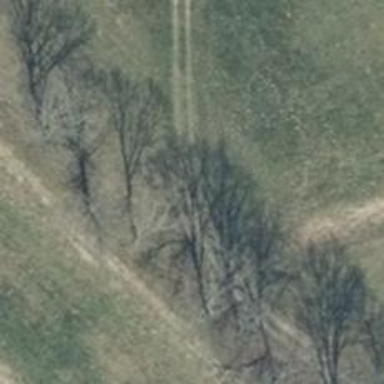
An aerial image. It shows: Grass track with grade4 quality surface.